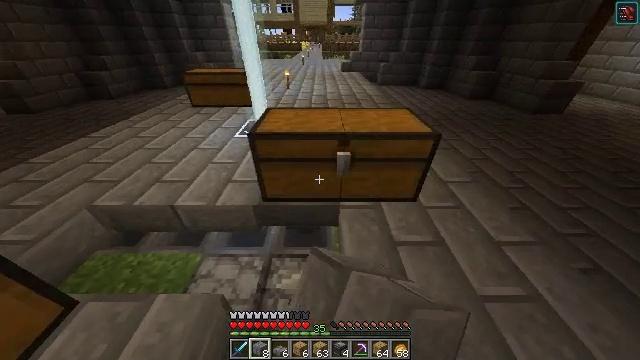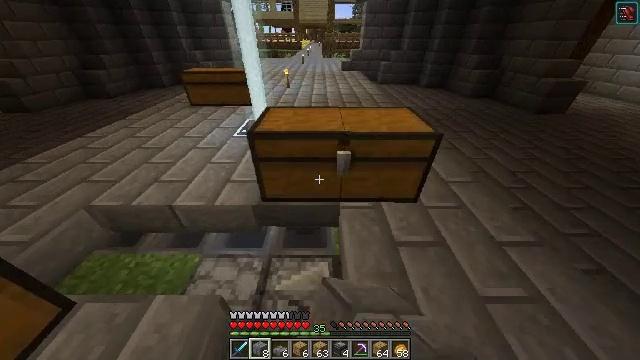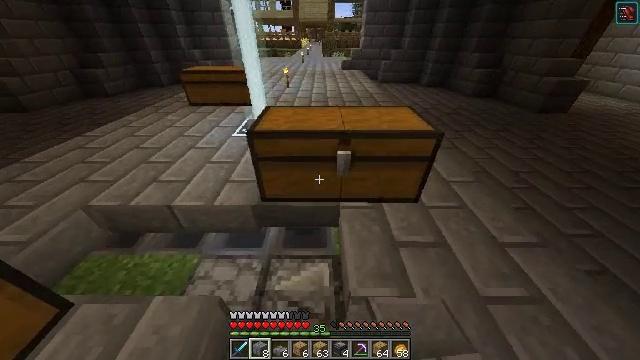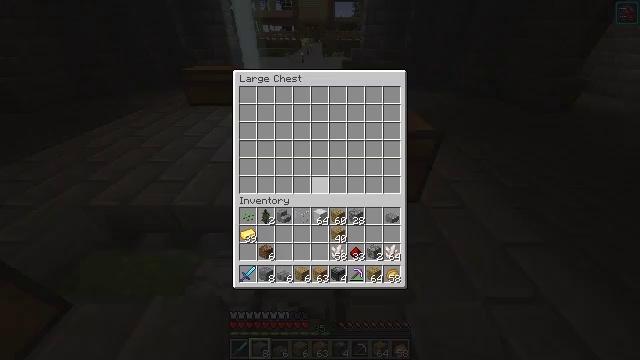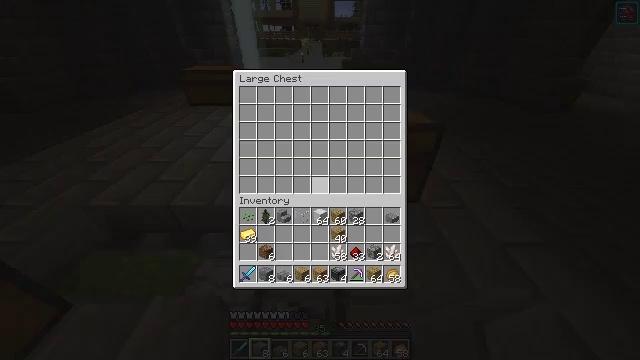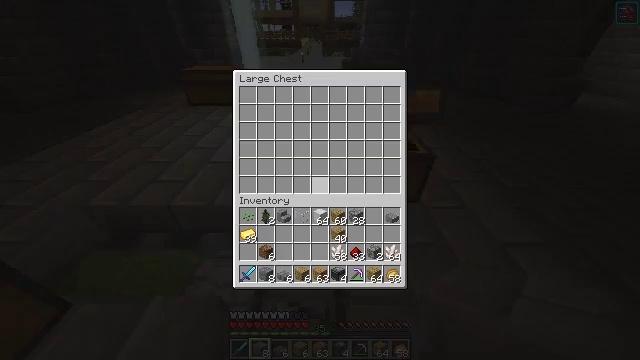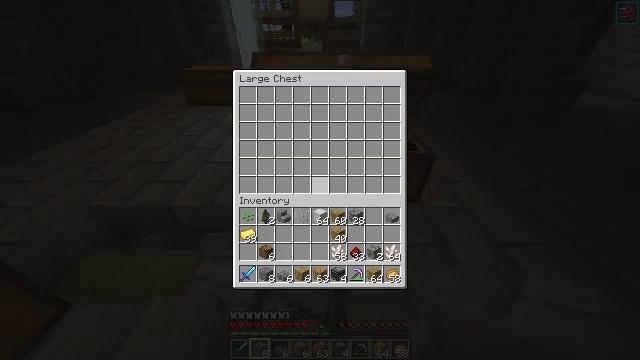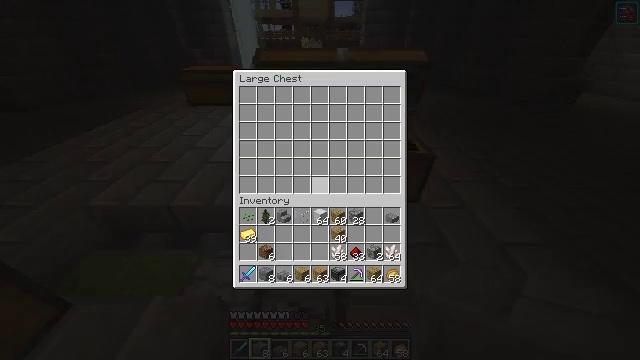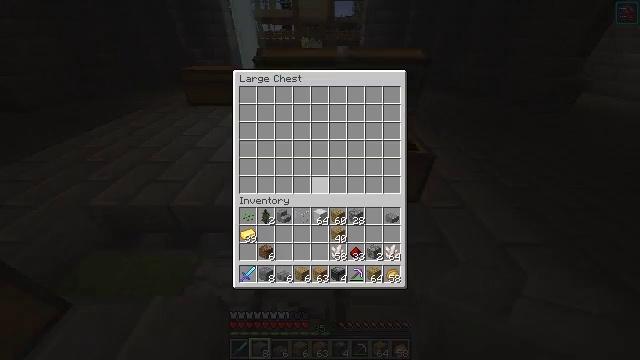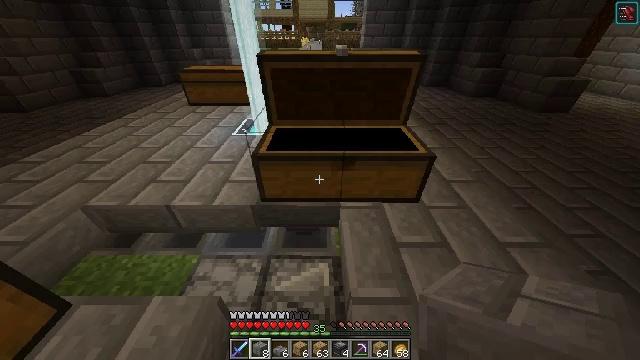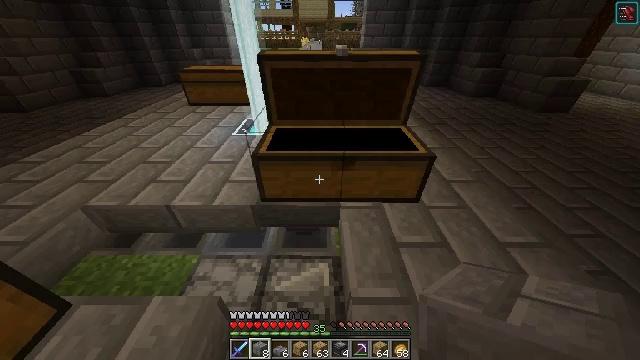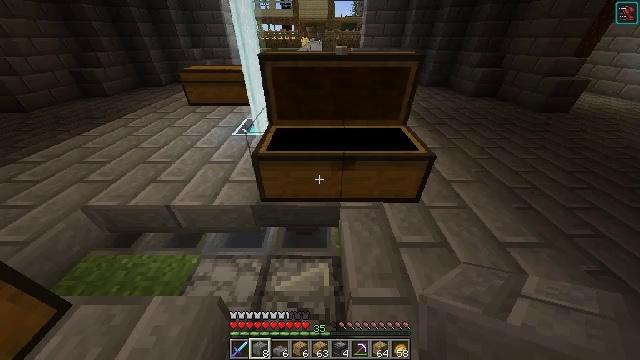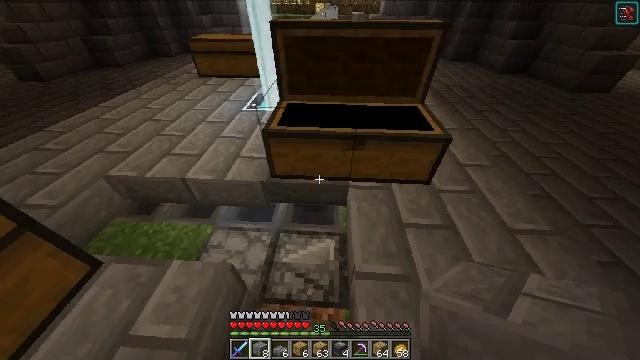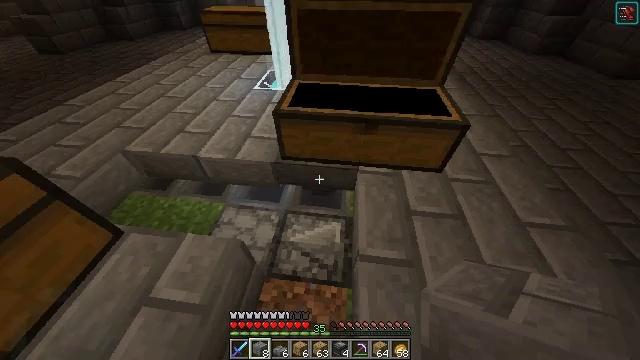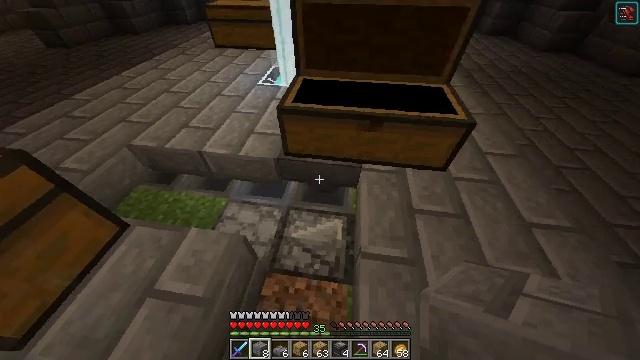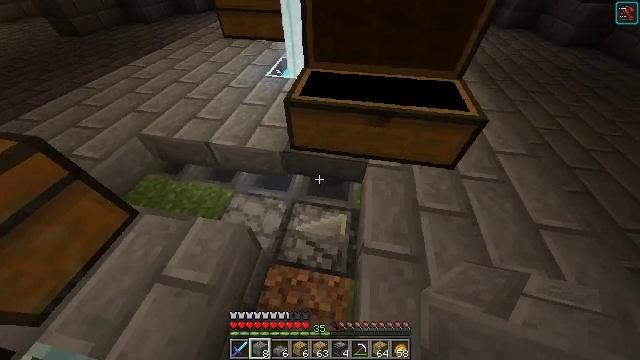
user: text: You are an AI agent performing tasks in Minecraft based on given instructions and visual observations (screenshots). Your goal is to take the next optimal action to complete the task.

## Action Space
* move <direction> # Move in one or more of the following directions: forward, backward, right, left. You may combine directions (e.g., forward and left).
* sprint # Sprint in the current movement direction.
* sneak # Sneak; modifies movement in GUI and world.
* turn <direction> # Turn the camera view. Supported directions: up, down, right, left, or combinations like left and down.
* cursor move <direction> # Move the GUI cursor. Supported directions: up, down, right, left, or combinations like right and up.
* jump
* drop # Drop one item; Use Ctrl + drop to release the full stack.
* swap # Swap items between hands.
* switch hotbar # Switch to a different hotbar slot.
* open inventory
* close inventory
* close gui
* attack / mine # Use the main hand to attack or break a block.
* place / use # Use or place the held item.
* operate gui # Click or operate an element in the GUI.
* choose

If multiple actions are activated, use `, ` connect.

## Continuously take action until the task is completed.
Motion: motion action
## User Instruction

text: Break the stone bricks to collect them.
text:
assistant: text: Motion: no_op
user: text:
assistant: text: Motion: no_op
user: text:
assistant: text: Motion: open gui
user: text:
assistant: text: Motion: no_op
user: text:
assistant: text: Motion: no_op
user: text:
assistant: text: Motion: no_op
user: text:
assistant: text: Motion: no_op
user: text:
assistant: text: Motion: no_op
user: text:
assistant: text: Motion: no_op
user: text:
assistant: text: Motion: close gui
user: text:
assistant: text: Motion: no_op
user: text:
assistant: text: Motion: turn left and down
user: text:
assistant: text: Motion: turn left and down
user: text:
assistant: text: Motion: turn left
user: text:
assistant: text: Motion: turn left and down
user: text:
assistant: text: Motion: no_op
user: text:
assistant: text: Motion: no_op
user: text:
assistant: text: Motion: no_op
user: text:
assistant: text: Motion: no_op
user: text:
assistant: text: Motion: turn right and up
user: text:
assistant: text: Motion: turn right
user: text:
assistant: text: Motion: use / place
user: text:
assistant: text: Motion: use / place
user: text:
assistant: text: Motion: no_op
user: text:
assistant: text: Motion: no_op
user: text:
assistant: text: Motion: no_op
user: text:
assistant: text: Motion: open gui
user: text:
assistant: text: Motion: no_op
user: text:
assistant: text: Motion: no_op
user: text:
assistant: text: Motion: no_op